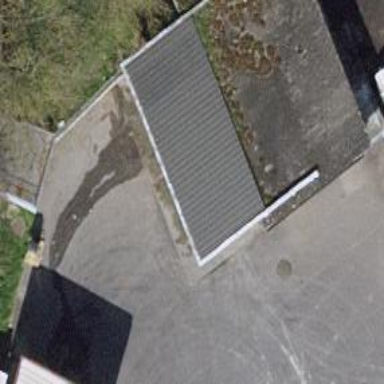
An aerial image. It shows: Car wash facility.